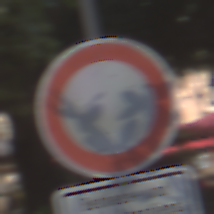
Verkehrszeichen: VerbotFahrzeugeAllerArt
Zusatzzeichen unten: BesondereFahrzeugeUndTransportgueter9
Umgebung: Outdoor, Suburban
Tageszeit: MorningAfternoon
Wetter: PartlyCloudy
Licht: Natural
Jahreszeit: NotSpecified
Kontrast: LowContrast